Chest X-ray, PA view. Patient: 53 years old, sex F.
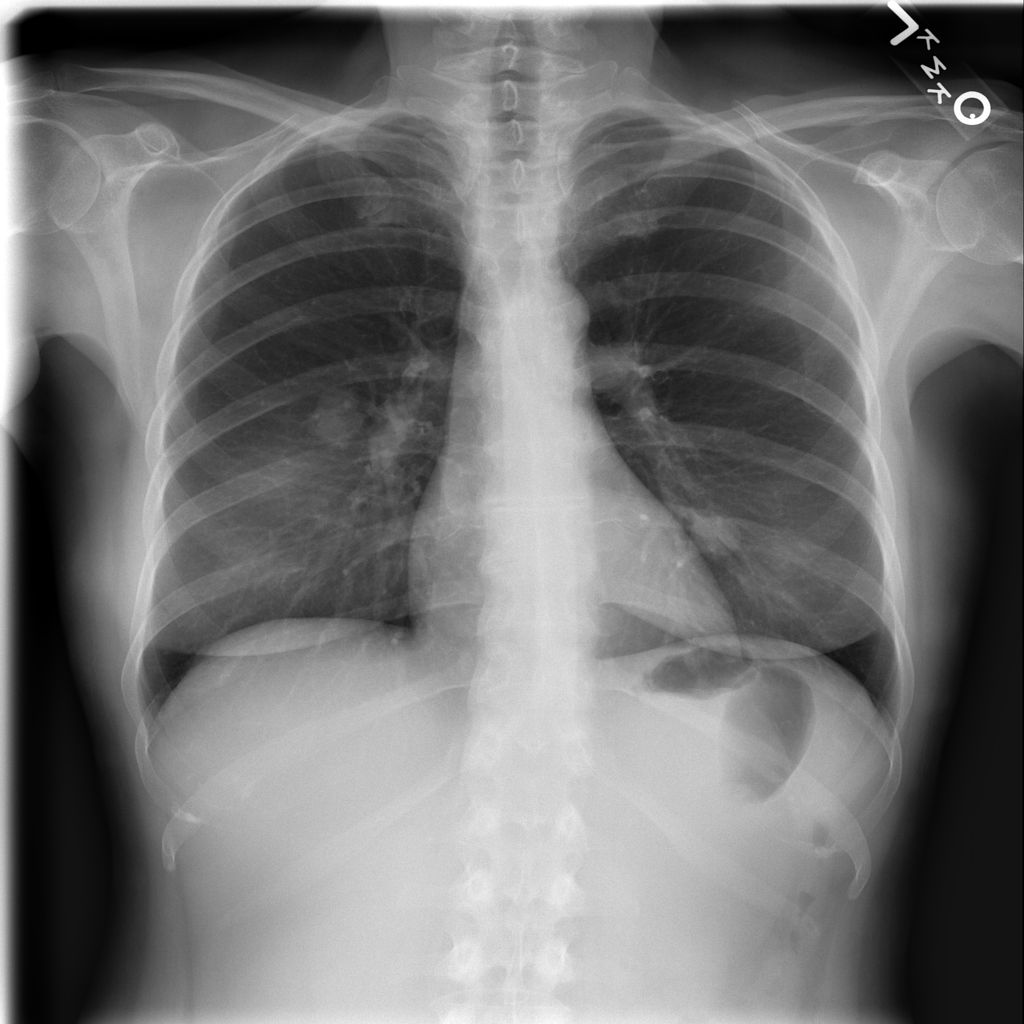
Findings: Nodule